Aerial crown-view tile of a tropical tree (Barro Colorado Island, Panama), acquired 20250915:
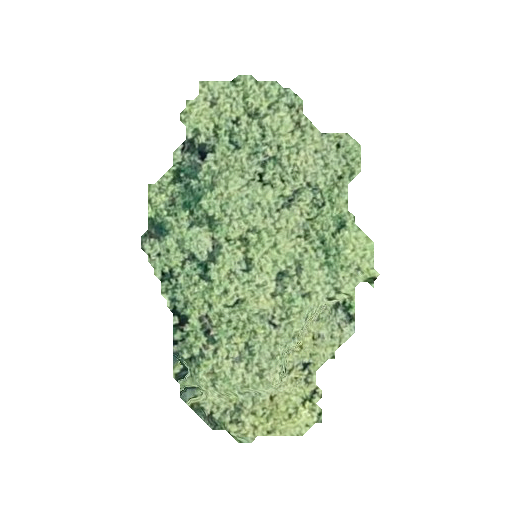
Species: Hieronyma alchorneoides
GBIF accepted scientific name: Hieronyma alchorneoides
Crown area: 85.556 m²